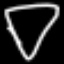
Label: diamond